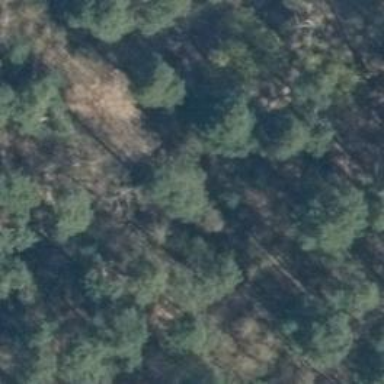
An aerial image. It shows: Track with grade 1 quality.